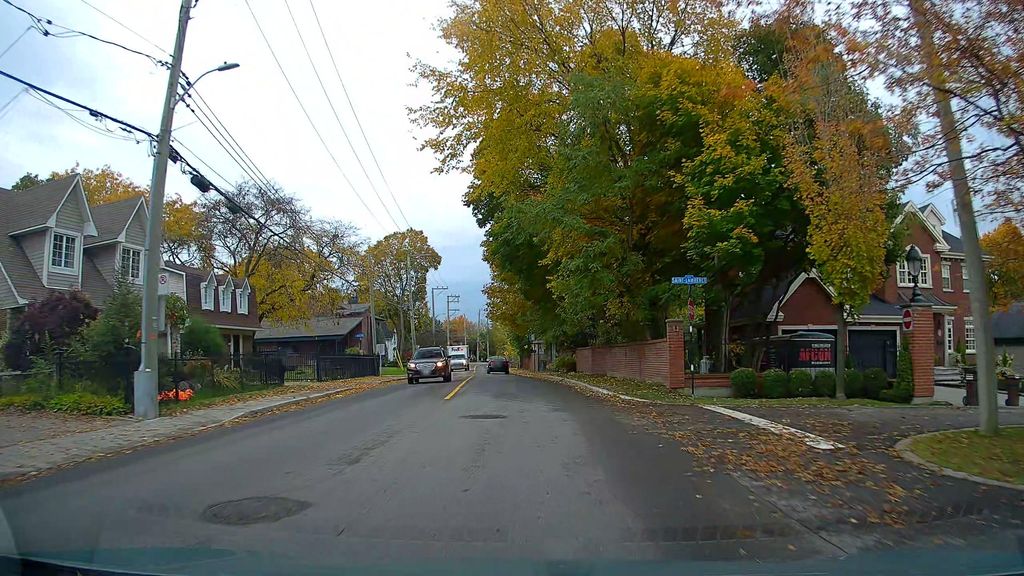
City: montreal